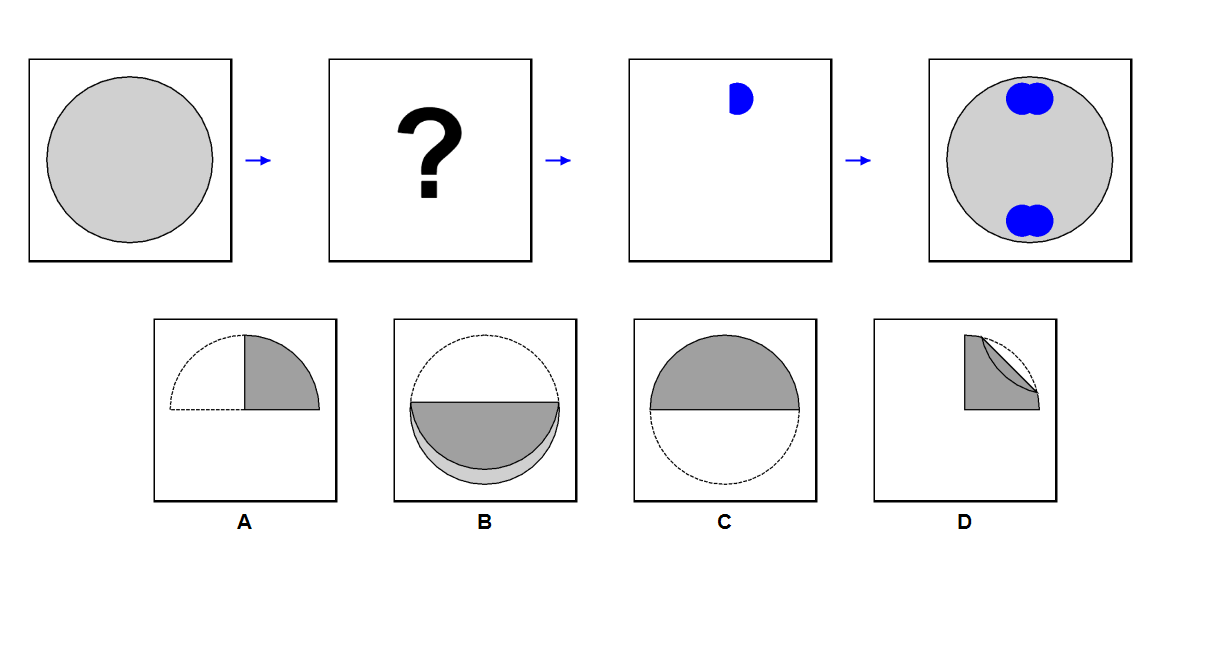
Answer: B